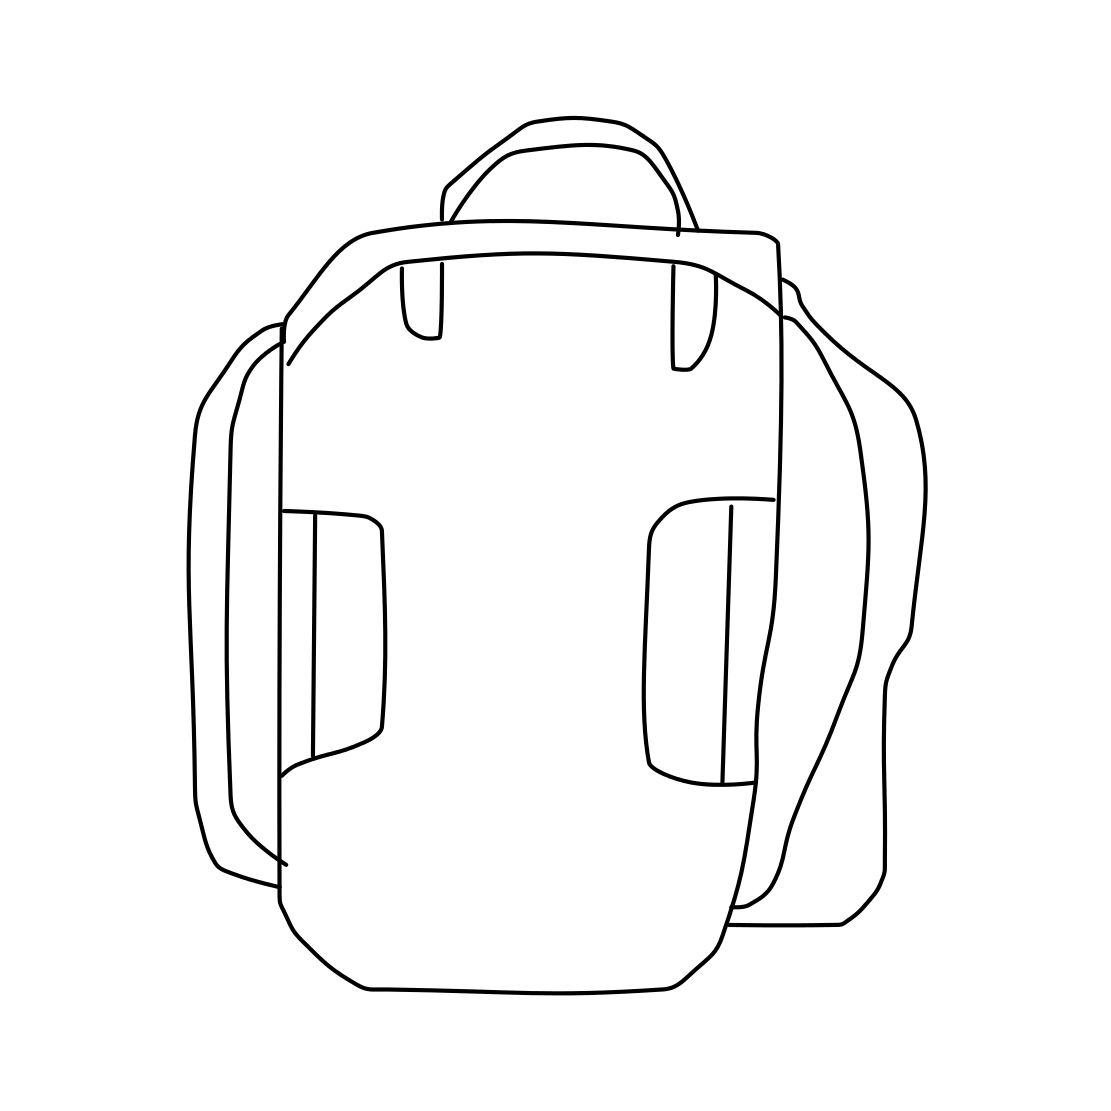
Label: backpack